Interaction volume radius: 5 \u00c5
Interaction volume height: 25 \u00c5
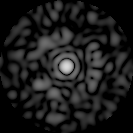
Disorder parameter: 0.8356